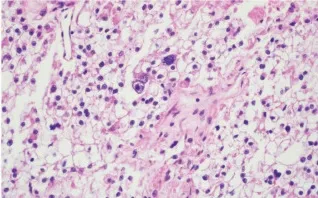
WHO/ISUP Grade 4 nuclei, and ,cytoplasmic clearing (100x).
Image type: pathology (h&e)